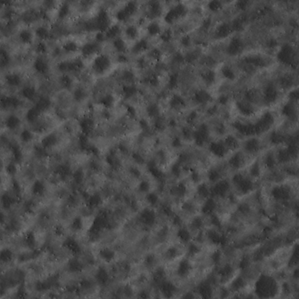
Label: non_frost